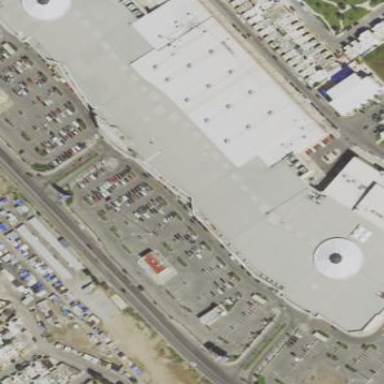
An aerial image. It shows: Public building designated as mall.